Interaction volume radius: 5 \u00c5
Interaction volume height: 20 \u00c5
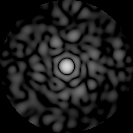
Disorder parameter: 0.8782